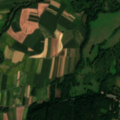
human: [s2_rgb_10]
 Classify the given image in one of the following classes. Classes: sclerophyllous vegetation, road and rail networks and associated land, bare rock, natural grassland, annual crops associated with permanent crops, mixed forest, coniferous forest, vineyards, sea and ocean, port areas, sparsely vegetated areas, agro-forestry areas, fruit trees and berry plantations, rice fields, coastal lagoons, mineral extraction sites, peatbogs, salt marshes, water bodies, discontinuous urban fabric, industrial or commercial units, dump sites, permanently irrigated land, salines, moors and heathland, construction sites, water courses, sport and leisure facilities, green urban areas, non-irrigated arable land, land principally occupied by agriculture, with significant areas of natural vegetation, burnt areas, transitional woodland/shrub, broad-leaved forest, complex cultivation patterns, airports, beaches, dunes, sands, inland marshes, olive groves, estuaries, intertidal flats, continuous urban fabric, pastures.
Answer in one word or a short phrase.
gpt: non-irrigated arable land, land principally occupied by agriculture, with significant areas of natural vegetation, broad-leaved forest, mixed forest, natural grassland